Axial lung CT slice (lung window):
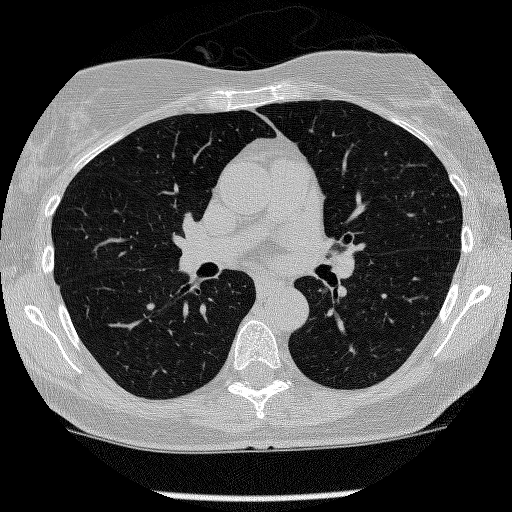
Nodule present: no